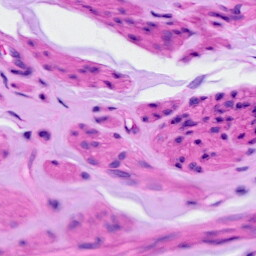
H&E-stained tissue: Ovarian